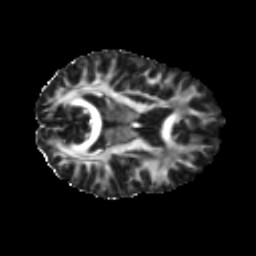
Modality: FA
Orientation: axial
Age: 29
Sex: female
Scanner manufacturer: ge
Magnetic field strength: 3 T
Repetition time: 7.8 s
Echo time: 0.0606 s